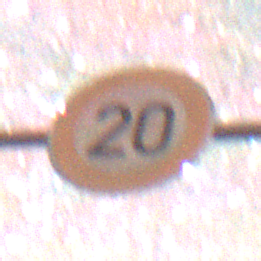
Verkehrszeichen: Geschwindigkeit20
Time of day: Night
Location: Outdoor (Nature)
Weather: Clear
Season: NotSpecified
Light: Natural